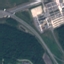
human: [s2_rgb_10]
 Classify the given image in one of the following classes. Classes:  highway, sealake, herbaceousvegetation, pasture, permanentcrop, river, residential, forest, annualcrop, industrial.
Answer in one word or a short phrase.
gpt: Highway